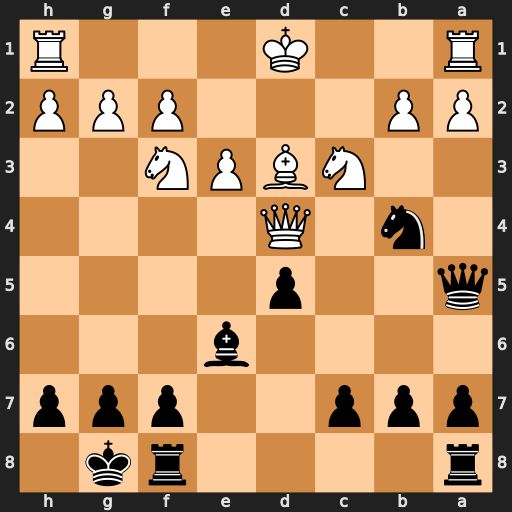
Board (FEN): r4rk1/ppp2ppp/4b3/q2p4/1n1Q4/2NBPN2/PP3PPP/R2K3R
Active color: b
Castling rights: -
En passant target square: -
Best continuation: c5 Bxh7+ Kxh7 Qh4+ Kg8